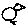
Label: bird